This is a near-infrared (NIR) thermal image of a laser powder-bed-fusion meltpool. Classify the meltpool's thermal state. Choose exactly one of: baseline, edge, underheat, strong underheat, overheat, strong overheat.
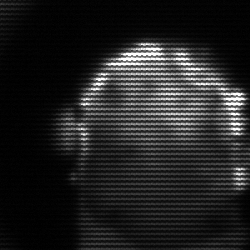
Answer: baseline